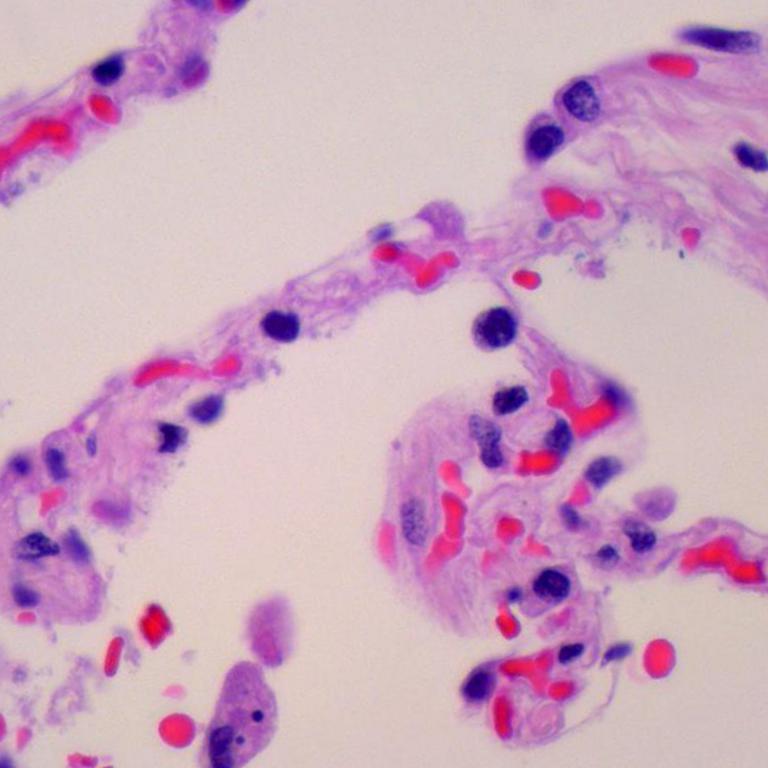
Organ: lung
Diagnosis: benign